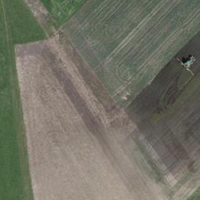
EUNIS habitat code: 52
Species observed at this site:
Cyperus esculentus